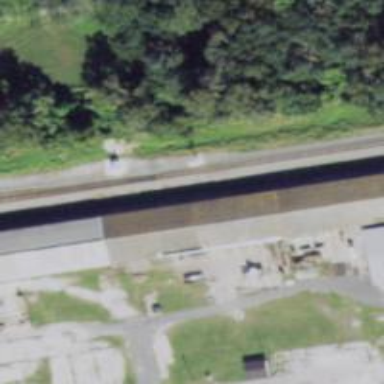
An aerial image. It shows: Railway track.